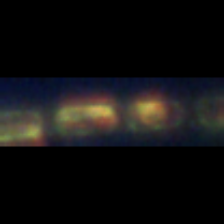
Taxon: Stephanopyxis
Group: Diatoms